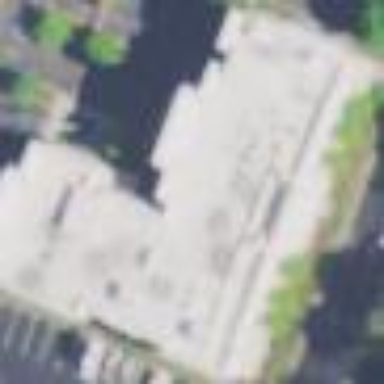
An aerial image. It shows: Hotel building.